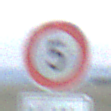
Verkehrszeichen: Geschwindigkeit5
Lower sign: ZeitangabenOhneBeschraenkungAufWochentage1
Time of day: SunriseSunset
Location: Outdoor (Nature)
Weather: PartlyCloudy
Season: NotSpecified
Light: Natural